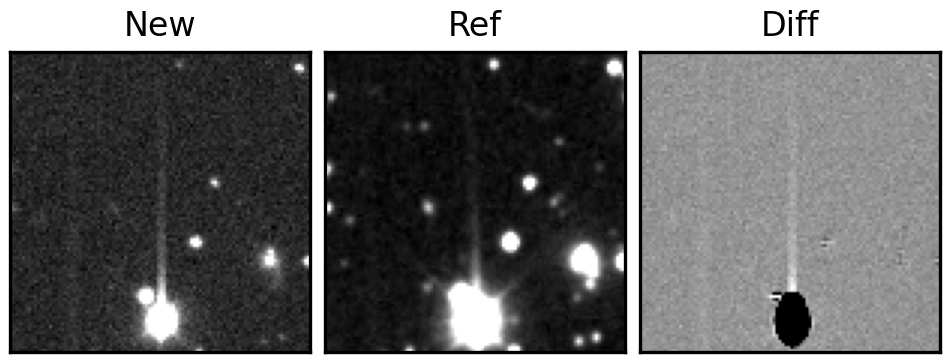
Label: bogus